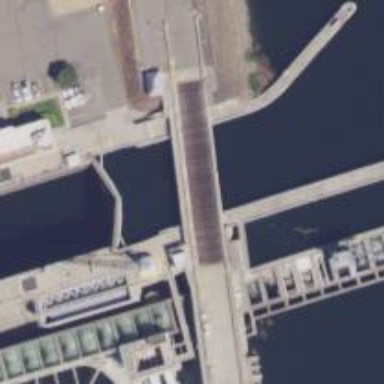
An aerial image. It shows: Lock gate along waterway.